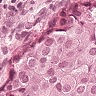
Metastatic tissue present: yes